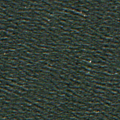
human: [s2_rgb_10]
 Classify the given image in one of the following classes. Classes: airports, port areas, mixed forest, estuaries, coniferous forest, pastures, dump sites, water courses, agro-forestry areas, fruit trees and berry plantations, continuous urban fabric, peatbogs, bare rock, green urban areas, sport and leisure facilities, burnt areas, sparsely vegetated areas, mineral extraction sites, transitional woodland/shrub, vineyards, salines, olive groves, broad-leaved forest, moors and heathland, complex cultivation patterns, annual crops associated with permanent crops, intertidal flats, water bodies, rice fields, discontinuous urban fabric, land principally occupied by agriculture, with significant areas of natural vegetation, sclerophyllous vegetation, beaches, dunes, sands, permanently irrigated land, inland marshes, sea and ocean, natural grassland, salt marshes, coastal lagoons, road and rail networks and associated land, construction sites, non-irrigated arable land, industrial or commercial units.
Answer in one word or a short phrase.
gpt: sea and ocean